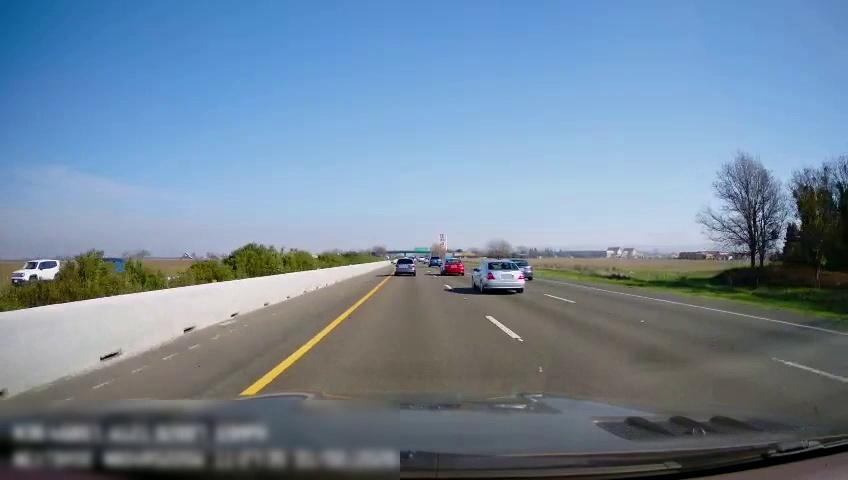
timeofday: Day
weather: Sunny
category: Drivable Space
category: Vehicles | SUV
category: Vehicles | Car
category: Vehicles | SUV
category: Vehicles | Car
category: Vehicles | Car
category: Vehicles | SUV
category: Vehicles | Car
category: Lanes | Current Lane
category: Lanes | Current Lane
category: Lanes | Alternate Lane
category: Lanes | Alternate Lane
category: Traffic | Signs